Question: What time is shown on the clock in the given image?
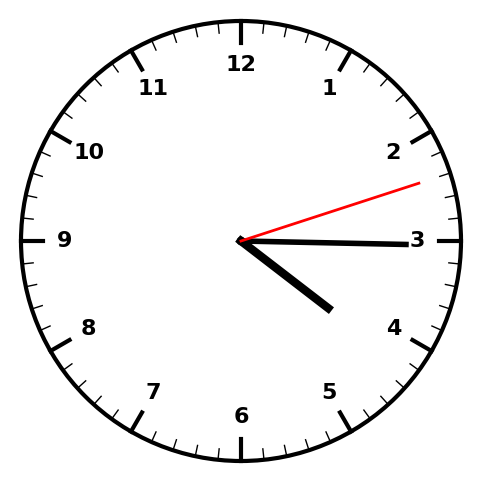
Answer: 04:15:12